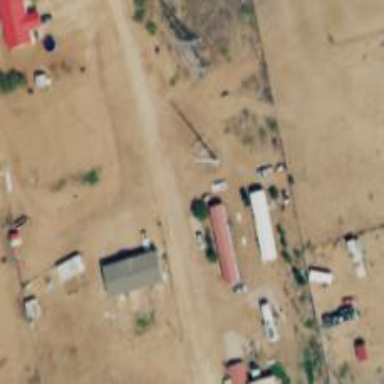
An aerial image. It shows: Power pole.